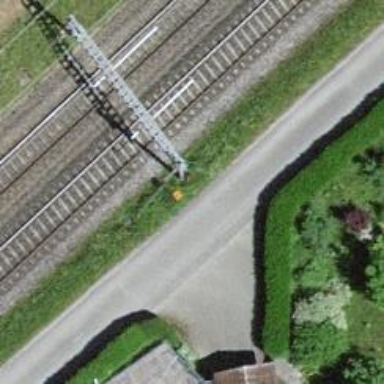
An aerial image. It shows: Aerial marker colored orange.